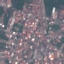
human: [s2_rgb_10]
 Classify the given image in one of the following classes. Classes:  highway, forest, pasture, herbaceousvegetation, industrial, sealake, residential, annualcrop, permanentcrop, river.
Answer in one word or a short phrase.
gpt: Residential